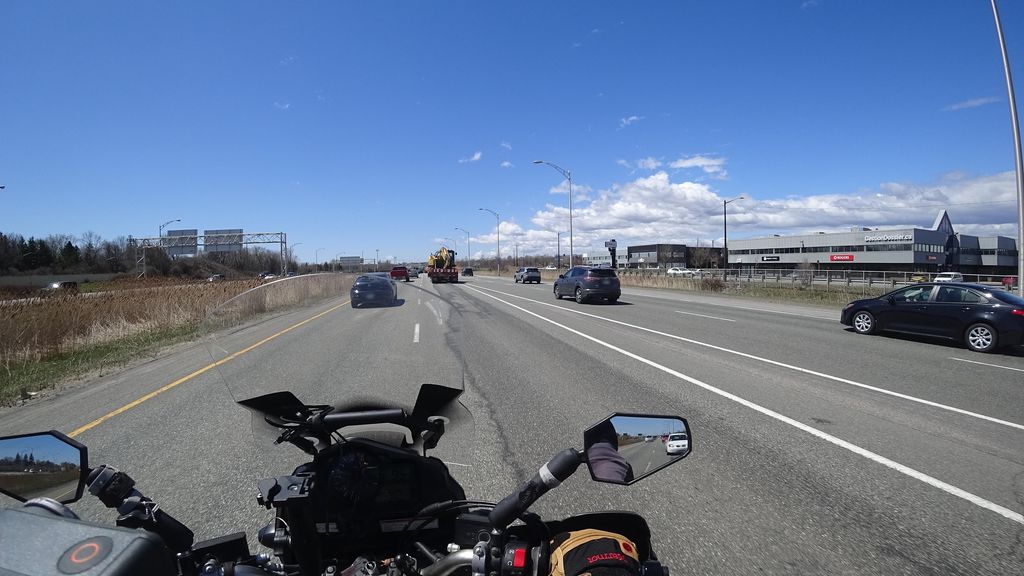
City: quebec_city